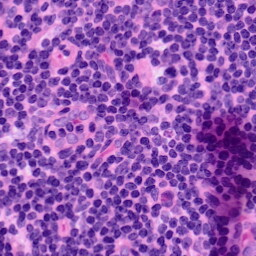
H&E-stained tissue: LymphNode